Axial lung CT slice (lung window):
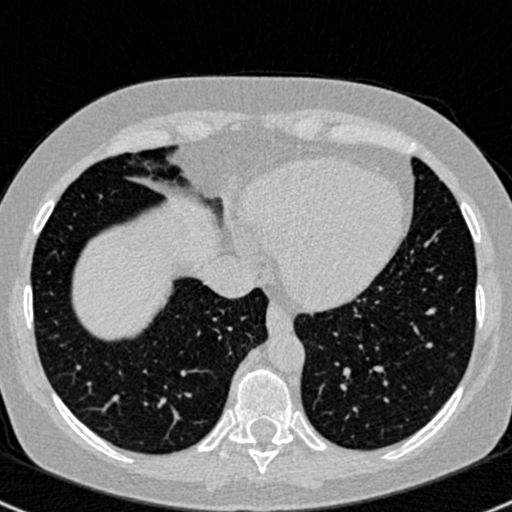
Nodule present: no